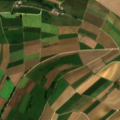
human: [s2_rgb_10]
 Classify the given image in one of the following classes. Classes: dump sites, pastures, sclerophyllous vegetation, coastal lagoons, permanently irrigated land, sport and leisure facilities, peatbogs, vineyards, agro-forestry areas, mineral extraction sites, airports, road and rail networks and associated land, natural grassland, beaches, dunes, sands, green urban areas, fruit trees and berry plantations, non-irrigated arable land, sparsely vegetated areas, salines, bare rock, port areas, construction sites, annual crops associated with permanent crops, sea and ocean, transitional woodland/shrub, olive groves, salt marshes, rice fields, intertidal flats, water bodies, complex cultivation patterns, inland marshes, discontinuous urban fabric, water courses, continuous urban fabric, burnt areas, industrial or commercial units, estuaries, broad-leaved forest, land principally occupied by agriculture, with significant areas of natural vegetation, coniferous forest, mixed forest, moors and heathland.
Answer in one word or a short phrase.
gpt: non-irrigated arable land, pastures